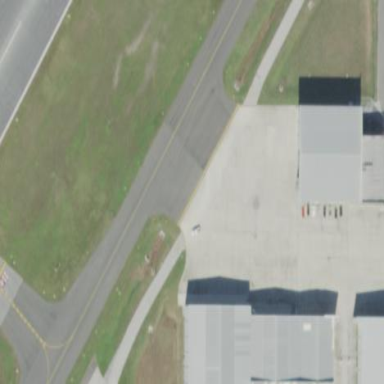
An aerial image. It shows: Apron at the airport.